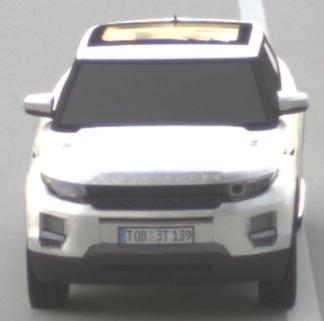
Make: Land Rover
Model: Range Rover Evoque 2.0 Si4
Detailed model: Range Rover Evoque (I)
Model produced from: 2011/08
Model produced until: 2013/11
Doors: 5
Color: white
Road condition: dry road
Daytime: sunrise or sunset
Contrast: medium contrast